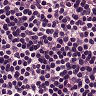
Metastatic tissue present: no